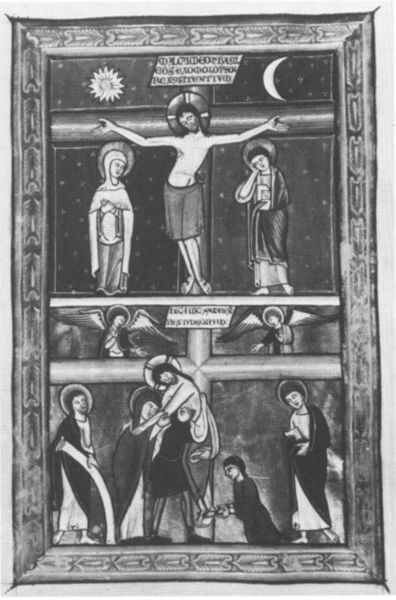
Titel: Psalter und Stundenbuch der Jungfrau
Institution: London, British Library
Schlagwörter: flügel, frauen, nacht, schwarz, hochformat, bibel, johannes, rahmen, sonne, gewänder, engel, rahmung, inschrift, nagel, mond, kreuz, religion, druck, schwarz weiß, beten, heiligenschein, christus, jesus, kreuzabnahme, kreuzigung, mittelalter, religiös, kruzifix, maria, altarbild, deesis, abnahme, buchmalerei, evangeliar, kreuzweg, bibelszene, kreuzigung christi, gewaänder, tevangeliar, gemälde auf >holz